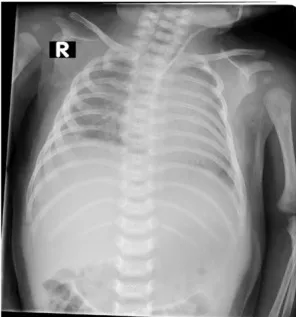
P view) shows the decreased volume of the lung. And fracture of the posterior of the 6th left ribe due to labor dystocia (white arrow).
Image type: radiology (x_ray)